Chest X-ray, PA view. Patient: 70 years old, sex M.
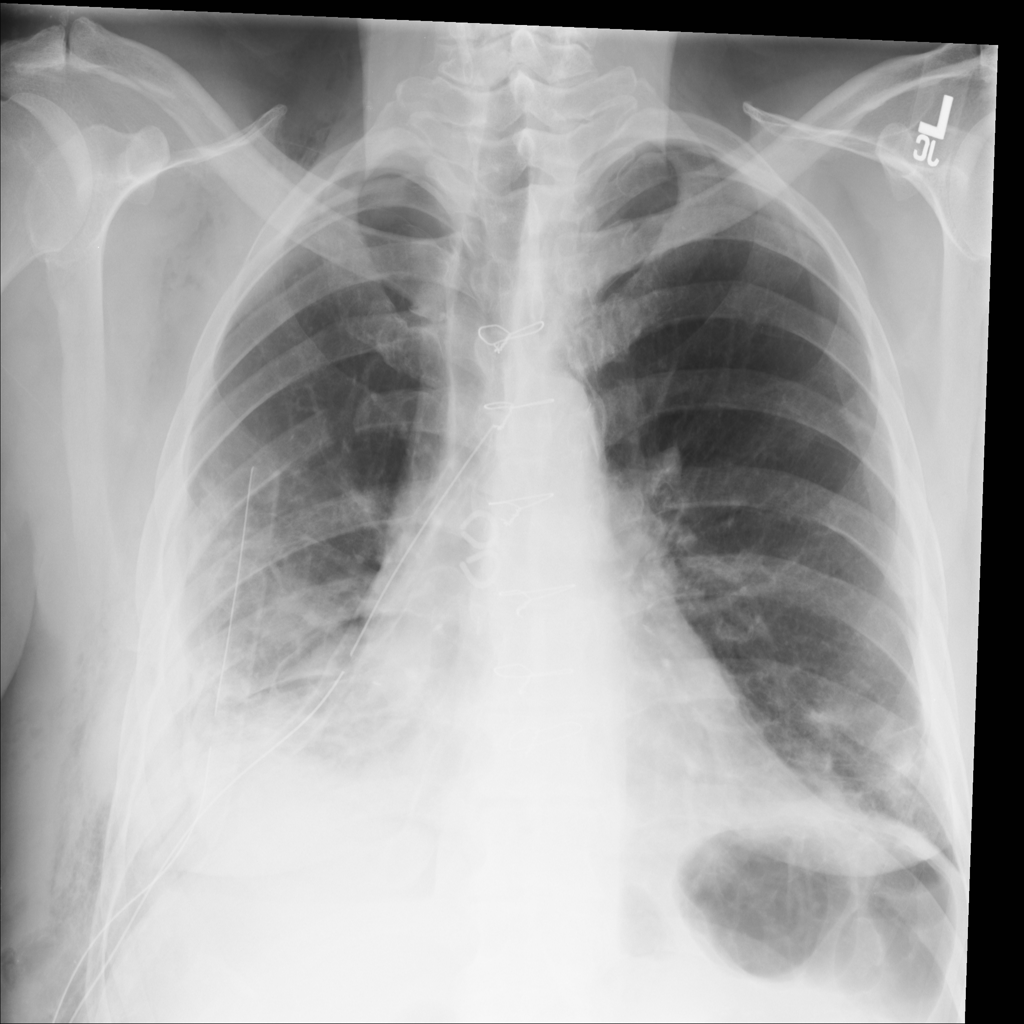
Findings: Emphysema, Infiltration, Mass